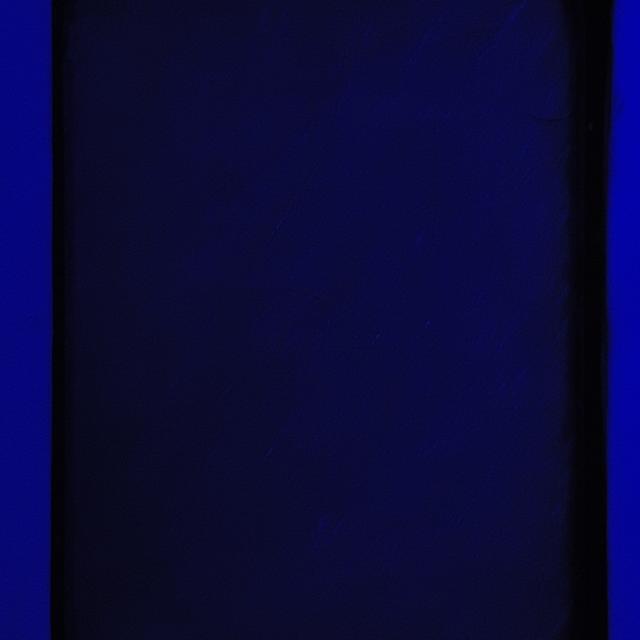
Healthy canine skin — no visible lesions, inflammation, or abnormalities. The skin and coat appear normal.